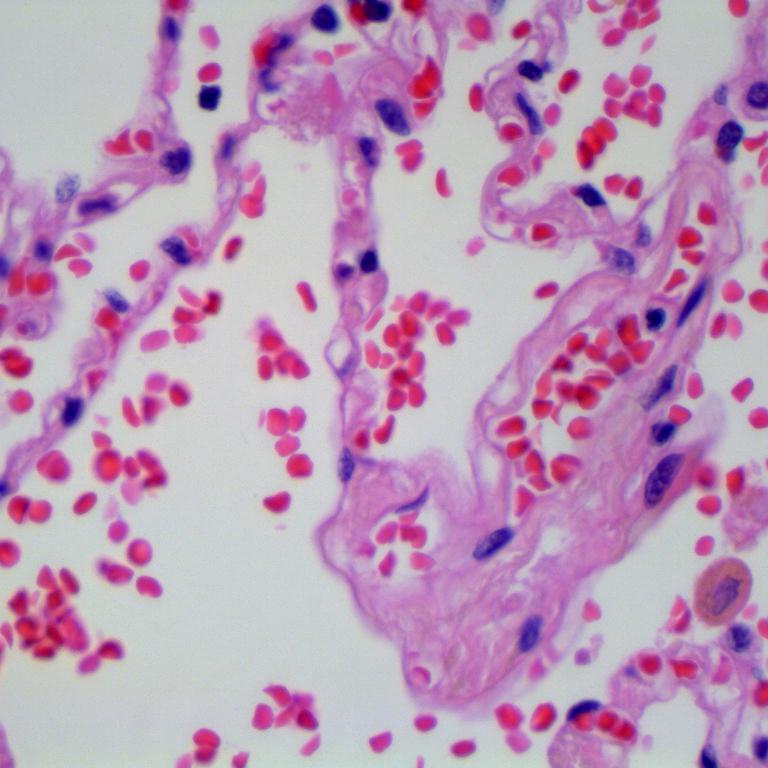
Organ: lung
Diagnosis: benign